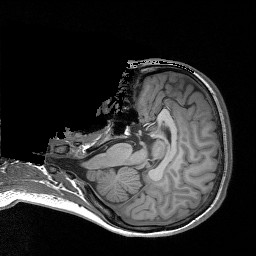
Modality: T1w
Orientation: axial